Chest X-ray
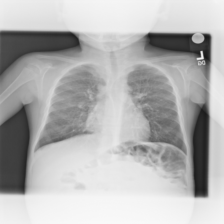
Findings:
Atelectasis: negative
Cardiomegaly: negative
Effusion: negative
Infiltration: negative
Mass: negative
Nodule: negative
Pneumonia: negative
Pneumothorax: negative
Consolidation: negative
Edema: negative
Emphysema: negative
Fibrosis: negative
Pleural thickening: negative
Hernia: negative